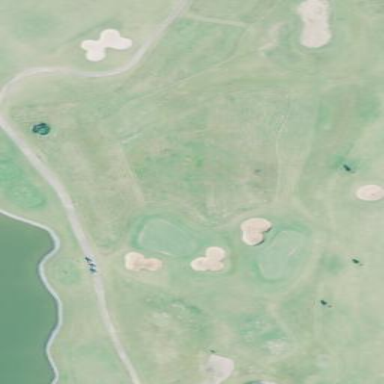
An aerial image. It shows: Rough area in golf course.